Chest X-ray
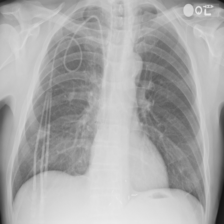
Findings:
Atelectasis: negative
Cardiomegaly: negative
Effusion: negative
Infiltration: negative
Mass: negative
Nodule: negative
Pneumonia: negative
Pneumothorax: negative
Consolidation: negative
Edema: negative
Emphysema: negative
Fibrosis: negative
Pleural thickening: negative
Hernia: negative